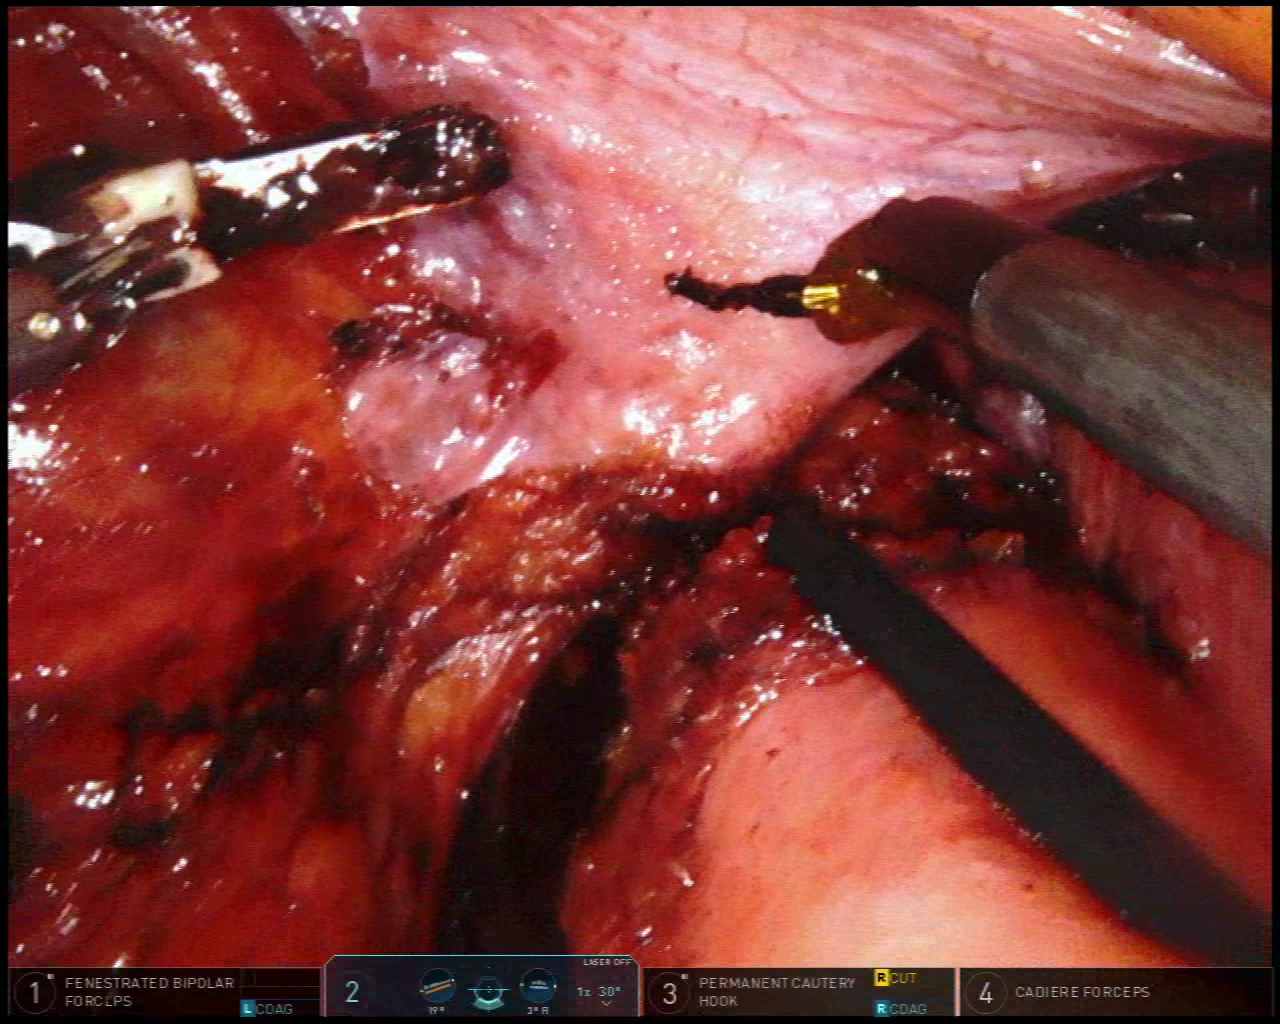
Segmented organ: vesicular_glands
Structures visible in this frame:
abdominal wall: no
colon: no
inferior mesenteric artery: no
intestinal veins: no
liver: no
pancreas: no
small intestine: no
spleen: no
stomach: no
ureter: no
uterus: no
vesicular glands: yes